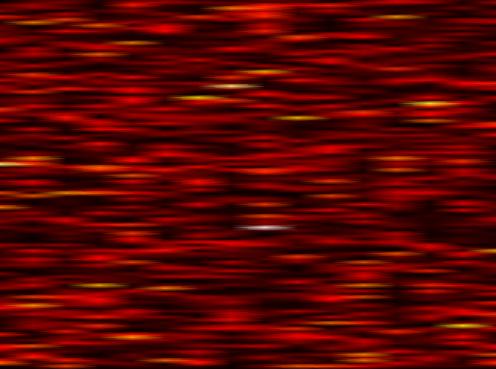
Label: WOLA